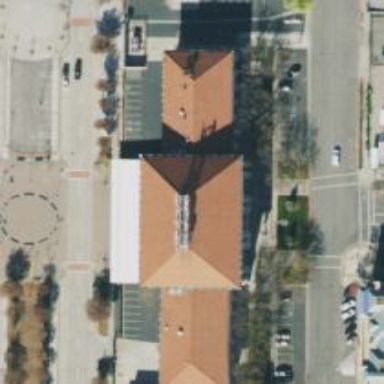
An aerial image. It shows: Historic building that serves as train station and museum.